Question: I'm trying to create an Android app at the moment. Right now I'm doing some fiddling with EditTexts, and I happened to notice that when I click on the EditText, it drops below the keyboard. When I click on the keyboard, I notice the EditText and the button drop to an area below where the keyboard would obstruct it.
Here's my layout:
'''
<LinearLayout xmlns:android="http://schemas.android.com/apk/res/android"
xmlns:tools="http://schemas.android.com/tools"
android:layout_width="match_parent"
android:layout_height="match_parent"
android:gravity="center_horizontal"
android:orientation="vertical"
android:paddingBottom="@dimen/activity_vertical_margin"
android:paddingLeft="@dimen/activity_horizontal_margin"
android:paddingRight="@dimen/activity_horizontal_margin"
android:paddingTop="@dimen/activity_vertical_margin"
tools:context="me.flipbook.android.LoginActivity" >
<!-- Login progress -->
<ProgressBar
android:id="@+id/login_progress"
style="?android:attr/progressBarStyleLarge"
android:layout_width="wrap_content"
android:layout_height="wrap_content"
android:layout_marginBottom="8dp"
android:visibility="gone" />
<TextView
android:id="@+id/flipbookText"
android:layout_width="wrap_content"
android:layout_height="wrap_content"
android:layout_gravity="center_horizontal"
android:layout_marginBottom="36dp"
android:drawableLeft="@drawable/flipbook_logo"
android:drawablePadding="16dp"
android:fitsSystemWindows="true"
android:text="Flipbook"
android:textAppearance="?android:attr/textAppearanceLarge"
android:textColor="#FFFFFF"
android:textSize="48dp"
android:textStyle="bold" />
<ScrollView
android:id="@+id/login_form"
android:layout_width="match_parent"
android:layout_height="match_parent" >
<LinearLayout
android:id="@+id/email_login_form"
android:layout_width="match_parent"
android:layout_height="wrap_content"
android:orientation="vertical" >
<AutoCompleteTextView
android:id="@+id/email"
android:layout_width="match_parent"
android:layout_height="wrap_content"
android:hint="@string/prompt_email"
android:inputType="textEmailAddress"
android:maxLines="1"
android:singleLine="true" />
<EditText
android:id="@+id/password"
android:layout_width="match_parent"
android:layout_height="wrap_content"
android:layout_marginTop="8dp"
android:hint="@string/prompt_password"
android:imeActionId="@+id/login"
android:imeActionLabel="@string/action_sign_in_short"
android:imeOptions="actionUnspecified"
android:inputType="textPassword"
android:maxLines="1"
android:singleLine="true" />
<Button
android:id="@+id/email_sign_in_button"
style="?android:textAppearanceSmall"
android:layout_width="match_parent"
android:layout_height="wrap_content"
android:layout_marginTop="16dp"
android:text="@string/action_sign_in"
android:textColor="#f70"
android:textStyle="bold" />
</LinearLayout>
</ScrollView>
</LinearLayout>
'''

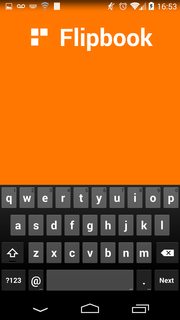
Answer: By changing '<activity android:windowSoftInputMode="adjustResize"/>'
to 'adjustPan' as mentioned <URL>, I was able to fix my issue.